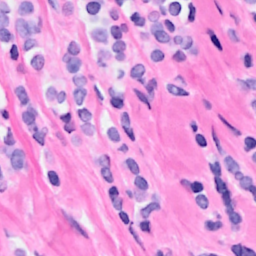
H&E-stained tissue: Breast